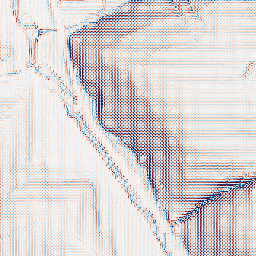
Category: wavelet
Decomposition family: wavelet_dwt
Decomposition parameters: wavelet: haar
level: 2
Upsampling method: fft_zeropad
Upsampling parameters: scale: 4
Upsampling scale: 4